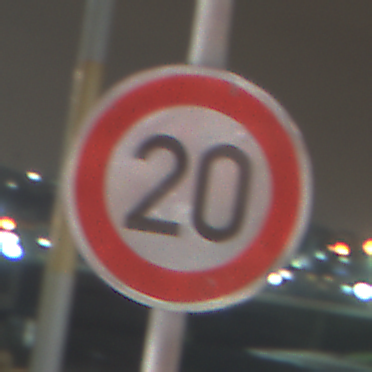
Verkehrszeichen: Geschwindigkeit20
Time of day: Night
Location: Outdoor (Urban)
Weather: PartlyCloudy
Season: NotSpecified
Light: Artificial